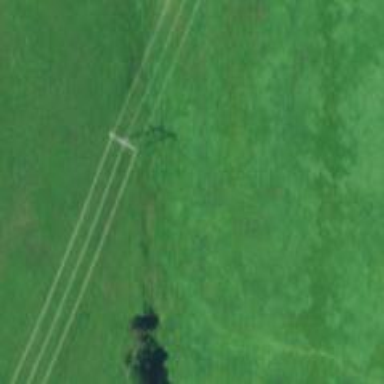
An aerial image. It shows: Tower or pole used for power transmission.